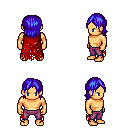
a pixel art fantasy rpg character, male body template, human, tanned skin, red tattered cape, magenta pants, blue long bangs hairstyle, four views (front, back, left, right), 2x2 character sprite sheet, small pixel art, hard edges, no anti-aliasing